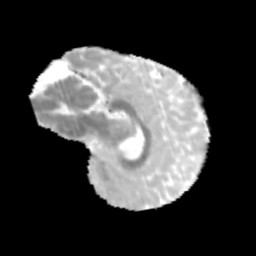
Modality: MD
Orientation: sagittal
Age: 12
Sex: male
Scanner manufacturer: siemens
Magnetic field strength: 3 T
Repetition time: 3.8 s
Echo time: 0.07 s